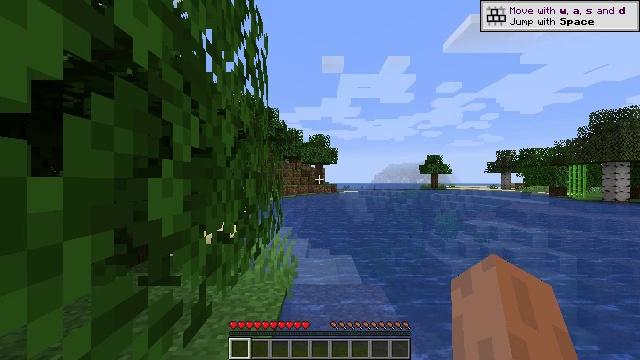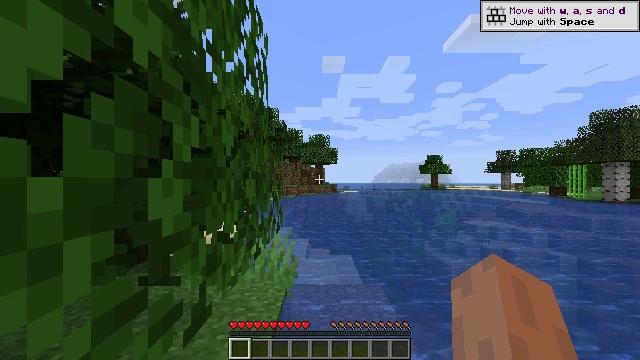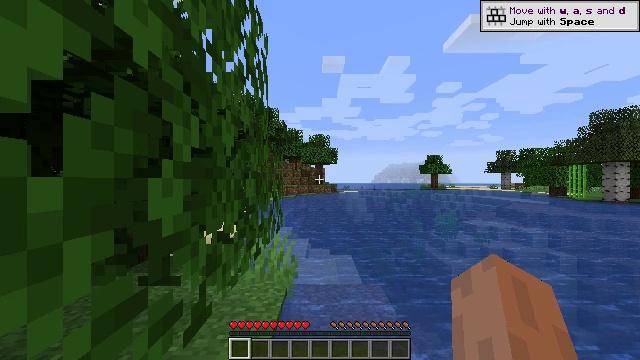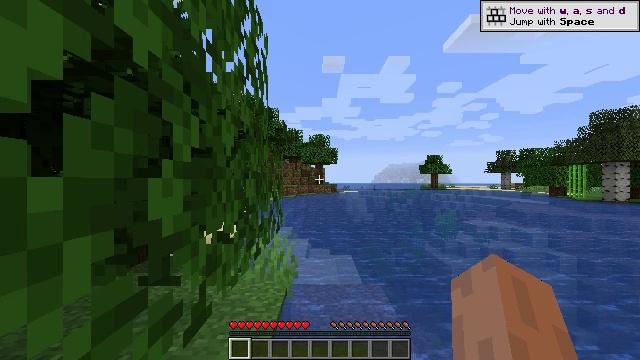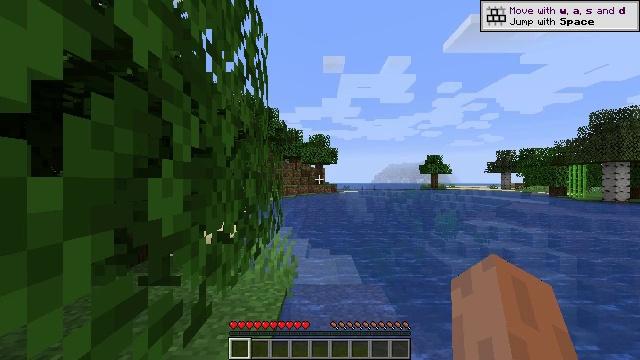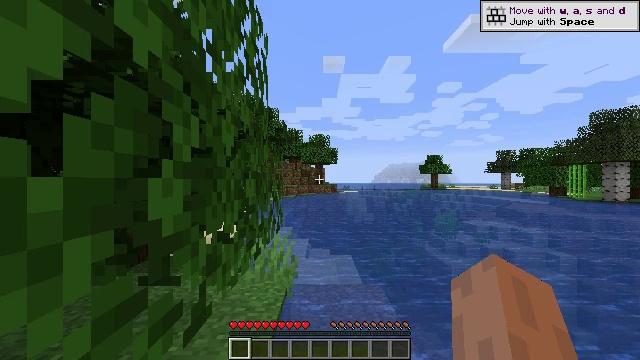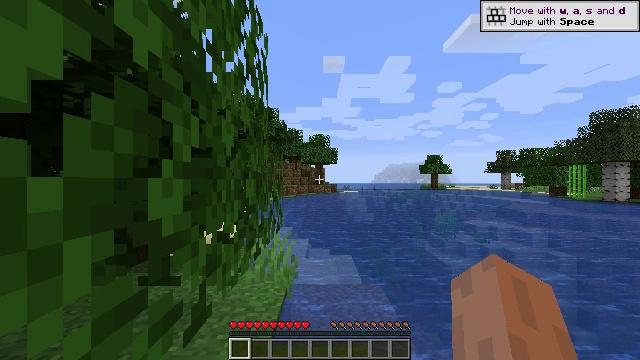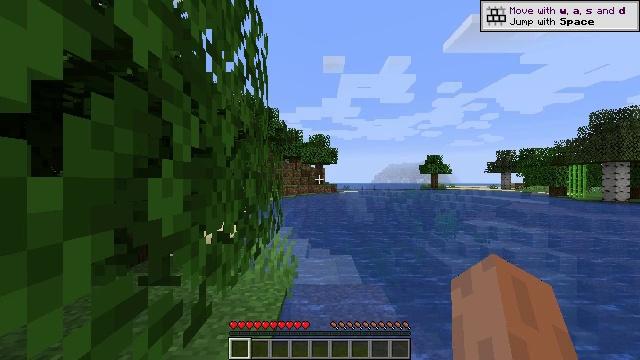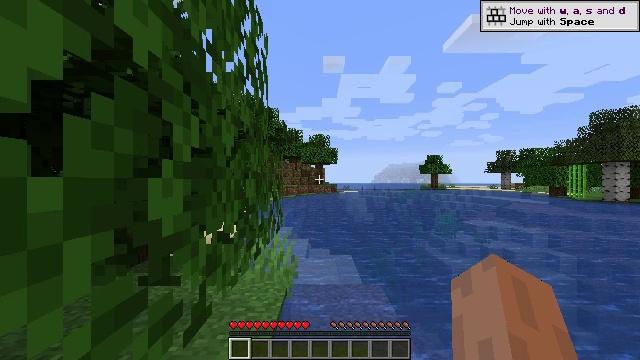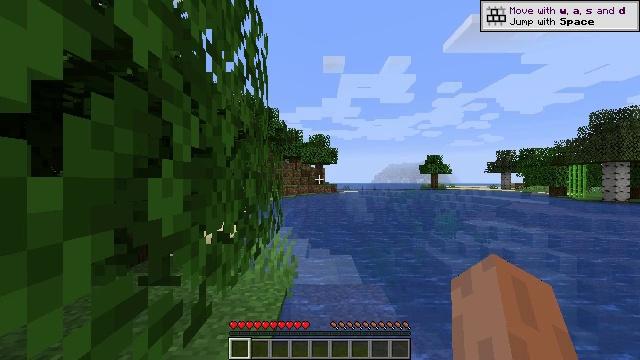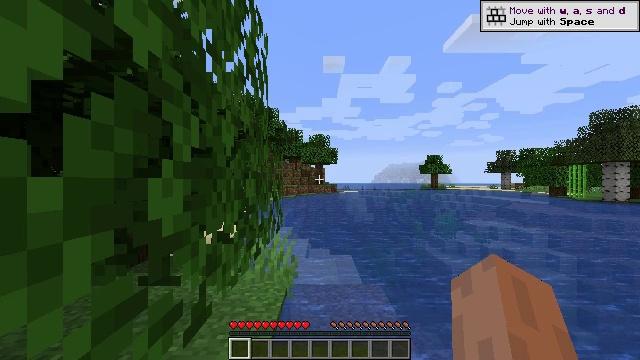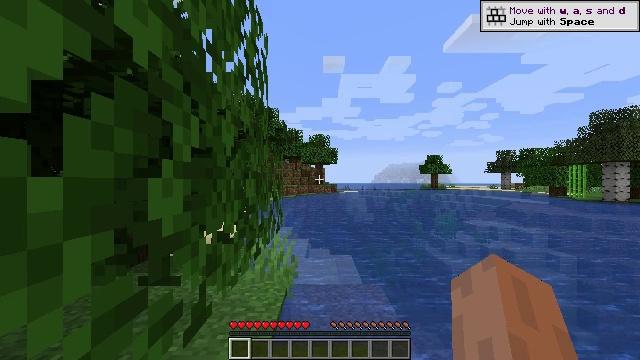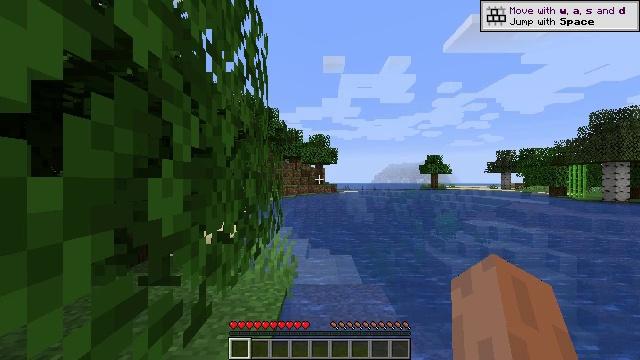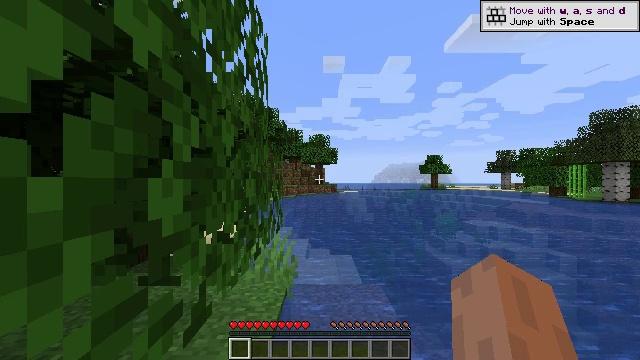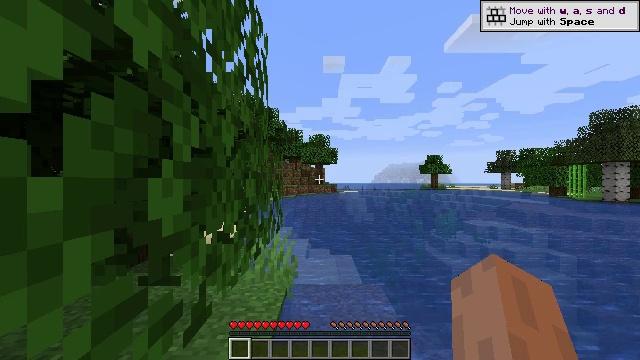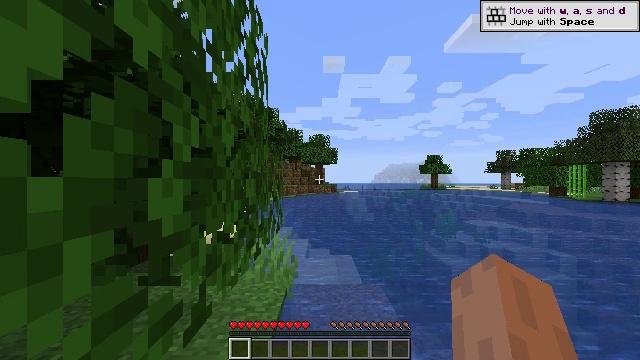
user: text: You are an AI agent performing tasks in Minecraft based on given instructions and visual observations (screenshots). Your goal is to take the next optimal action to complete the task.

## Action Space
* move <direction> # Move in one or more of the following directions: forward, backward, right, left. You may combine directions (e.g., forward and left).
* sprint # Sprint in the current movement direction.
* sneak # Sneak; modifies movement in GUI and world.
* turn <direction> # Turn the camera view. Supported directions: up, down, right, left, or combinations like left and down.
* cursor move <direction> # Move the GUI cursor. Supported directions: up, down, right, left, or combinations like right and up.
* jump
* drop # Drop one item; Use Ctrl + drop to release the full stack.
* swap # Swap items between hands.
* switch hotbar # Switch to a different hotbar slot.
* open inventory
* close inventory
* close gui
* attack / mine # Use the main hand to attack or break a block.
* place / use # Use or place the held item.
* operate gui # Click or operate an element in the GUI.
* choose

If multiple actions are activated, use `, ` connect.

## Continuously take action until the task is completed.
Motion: motion action
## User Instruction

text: Break the grass block.
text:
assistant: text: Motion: no_op
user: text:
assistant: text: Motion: no_op
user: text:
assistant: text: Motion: no_op
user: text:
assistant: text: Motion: no_op
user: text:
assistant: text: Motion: no_op
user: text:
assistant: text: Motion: no_op
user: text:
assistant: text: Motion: no_op
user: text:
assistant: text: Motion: no_op
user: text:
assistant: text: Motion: no_op
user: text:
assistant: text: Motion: no_op
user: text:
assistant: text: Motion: no_op
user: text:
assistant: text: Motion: no_op
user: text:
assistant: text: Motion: no_op
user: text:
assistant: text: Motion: no_op
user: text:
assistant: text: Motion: no_op
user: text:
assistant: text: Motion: no_op
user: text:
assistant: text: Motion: no_op
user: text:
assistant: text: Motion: no_op
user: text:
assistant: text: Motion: no_op
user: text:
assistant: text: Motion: no_op
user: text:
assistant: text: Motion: no_op
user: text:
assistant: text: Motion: no_op
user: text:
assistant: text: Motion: no_op
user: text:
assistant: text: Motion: no_op
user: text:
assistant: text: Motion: no_op
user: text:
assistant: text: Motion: no_op
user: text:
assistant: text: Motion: no_op
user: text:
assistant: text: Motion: no_op
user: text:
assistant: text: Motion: no_op
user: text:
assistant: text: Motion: no_op